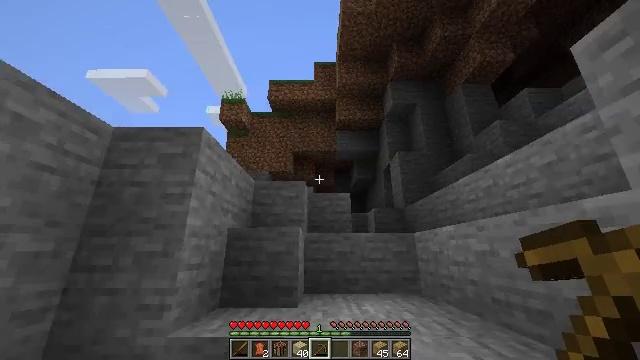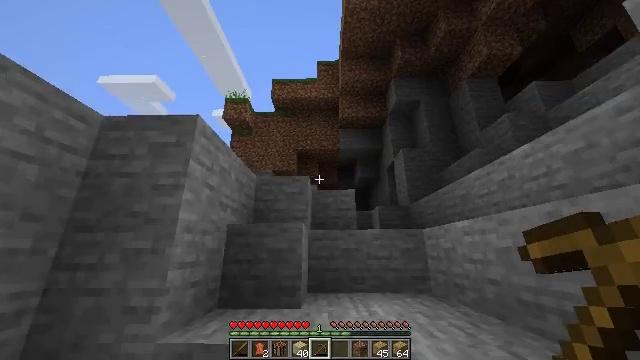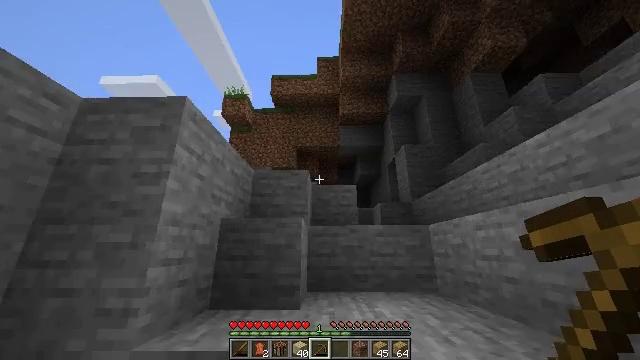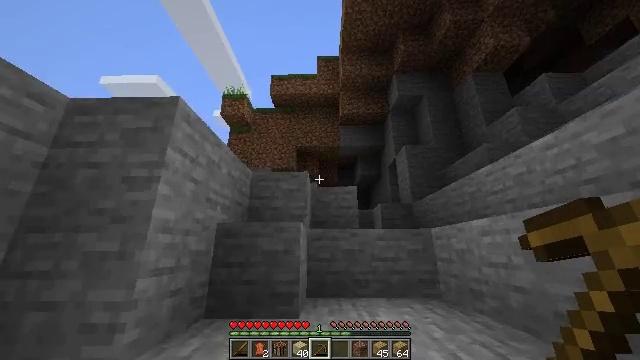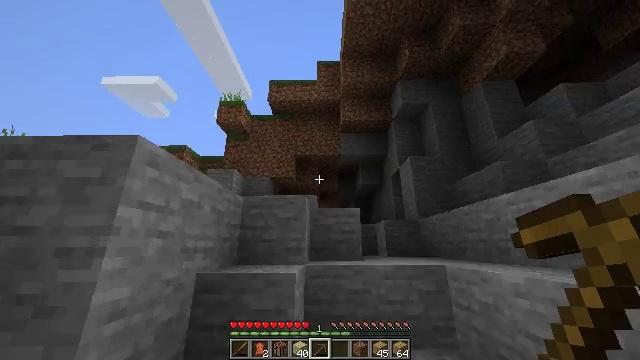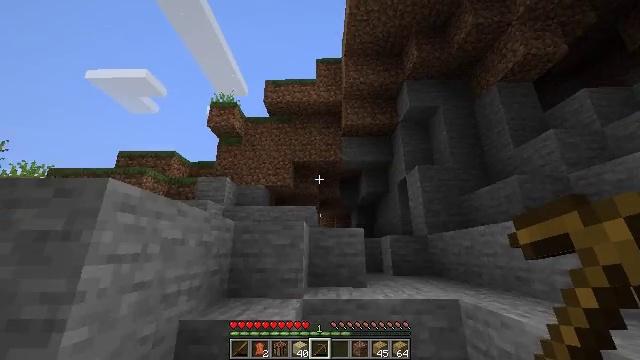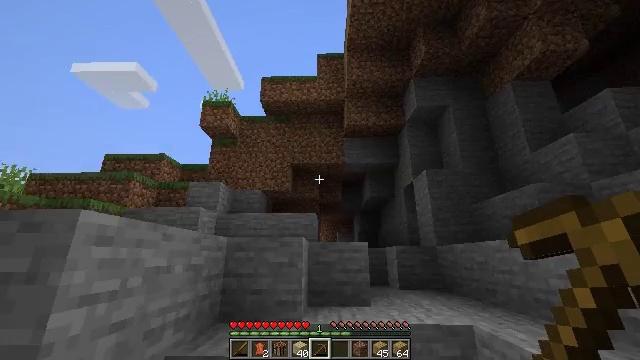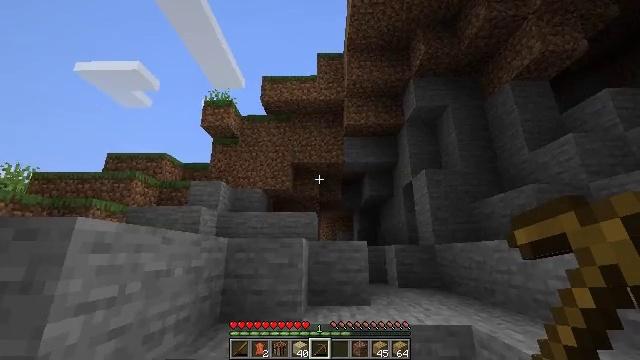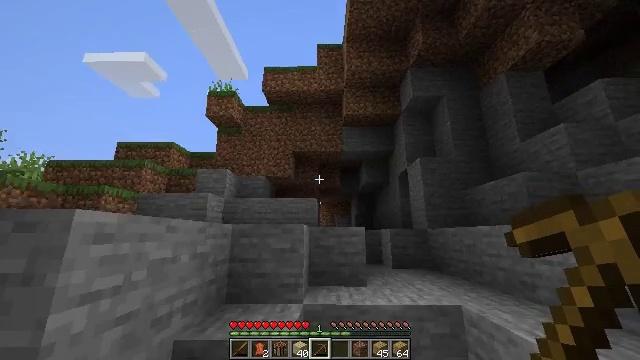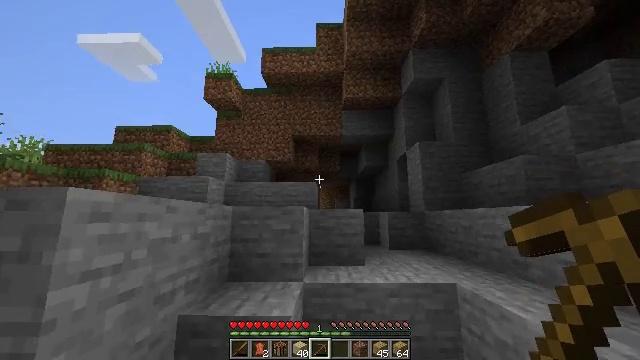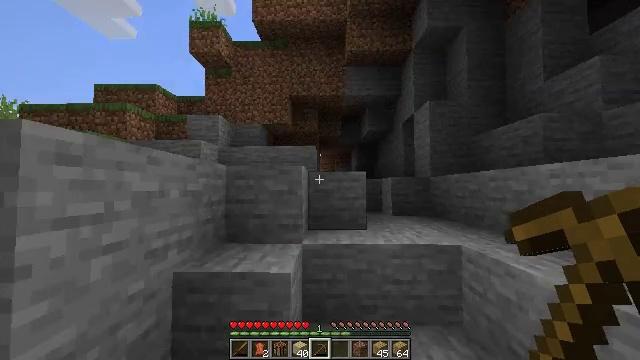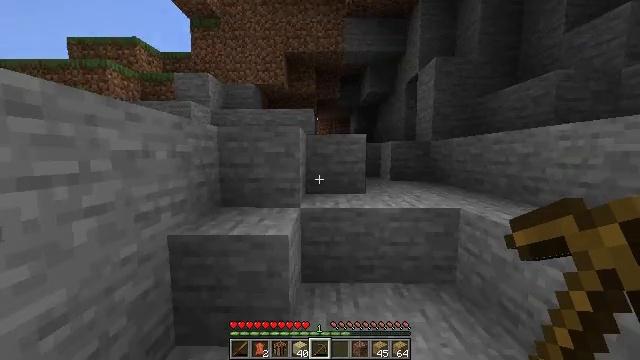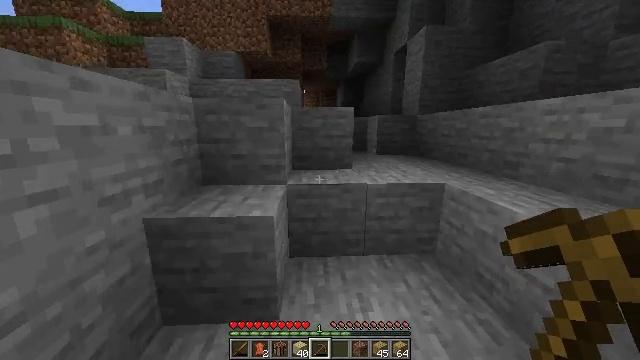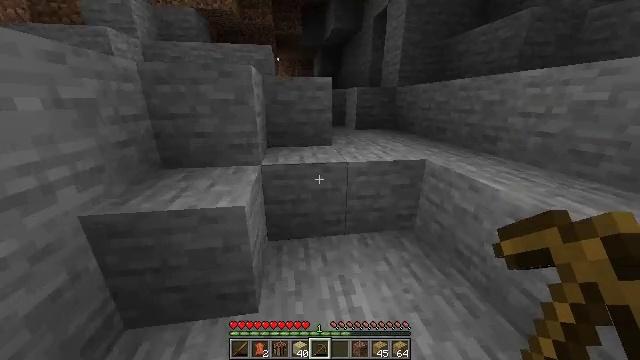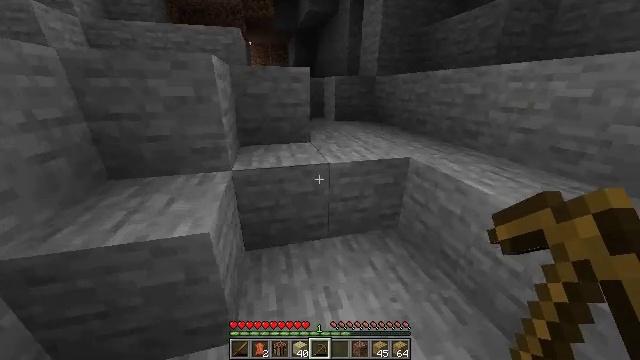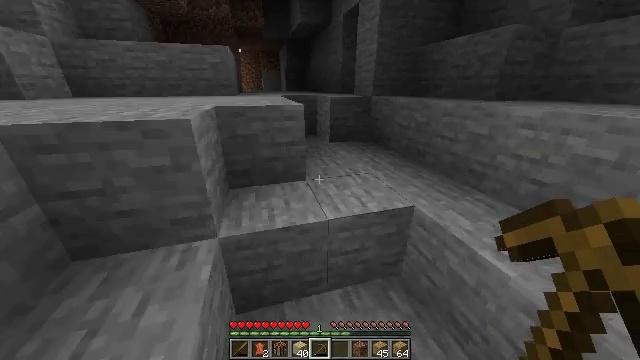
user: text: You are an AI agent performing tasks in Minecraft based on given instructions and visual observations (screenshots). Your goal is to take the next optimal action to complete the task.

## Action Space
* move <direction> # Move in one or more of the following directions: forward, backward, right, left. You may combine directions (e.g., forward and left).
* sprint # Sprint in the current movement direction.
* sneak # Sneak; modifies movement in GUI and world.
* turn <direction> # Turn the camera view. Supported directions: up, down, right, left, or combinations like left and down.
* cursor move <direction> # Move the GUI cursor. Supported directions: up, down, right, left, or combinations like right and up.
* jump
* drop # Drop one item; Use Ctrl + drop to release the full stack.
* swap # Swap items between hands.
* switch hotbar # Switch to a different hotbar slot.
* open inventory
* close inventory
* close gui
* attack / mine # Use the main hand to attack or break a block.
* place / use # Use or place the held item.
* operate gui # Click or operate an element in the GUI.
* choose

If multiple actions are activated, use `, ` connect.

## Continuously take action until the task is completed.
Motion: motion action
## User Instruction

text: Remove a wooden sword from the inventory.
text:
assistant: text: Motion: move forward, sprint
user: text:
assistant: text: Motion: move forward, sprint
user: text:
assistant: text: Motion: move forward, sprint, jump
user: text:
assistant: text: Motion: move forward, sprint, jump
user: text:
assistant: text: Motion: move forward, sprint, jump
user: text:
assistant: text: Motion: move forward, sprint, jump
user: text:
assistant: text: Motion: move forward, sprint, jump
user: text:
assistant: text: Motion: move forward, sprint, turn down
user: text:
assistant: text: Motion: move forward, sprint, turn down
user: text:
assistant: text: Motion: move forward, sprint, turn down
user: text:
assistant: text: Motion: move forward, sprint, turn down
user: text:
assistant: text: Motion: move forward, sprint, turn right and down
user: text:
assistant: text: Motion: move forward, sprint, turn right and down
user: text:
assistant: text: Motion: move forward, sprint, turn right and down, jump
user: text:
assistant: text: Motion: move forward, sprint, turn right, jump
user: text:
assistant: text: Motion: move forward, sprint, jump
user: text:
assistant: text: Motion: move forward, sprint, jump
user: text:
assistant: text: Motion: move forward, sprint, jump
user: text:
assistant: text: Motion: move forward, sprint
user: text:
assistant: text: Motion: move forward, sprint
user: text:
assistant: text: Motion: move forward, sprint, turn left
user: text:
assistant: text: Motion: move forward, sprint, turn left
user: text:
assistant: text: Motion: move forward, sprint, turn left
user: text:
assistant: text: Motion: move forward, sprint, turn left
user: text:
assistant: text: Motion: move forward, sprint, turn left
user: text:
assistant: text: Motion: move forward, sprint, turn left
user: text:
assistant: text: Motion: move forward, sprint, turn left and up
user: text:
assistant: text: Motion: move forward, sprint, turn left and up, jump
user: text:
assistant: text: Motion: move forward, sprint, turn left and up, jump
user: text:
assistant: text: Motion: move forward, sprint, turn left and up, jump